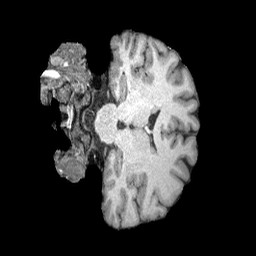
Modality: T1w
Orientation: coronal
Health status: healthy